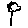
Label: flower